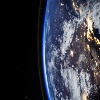
Label: cloud